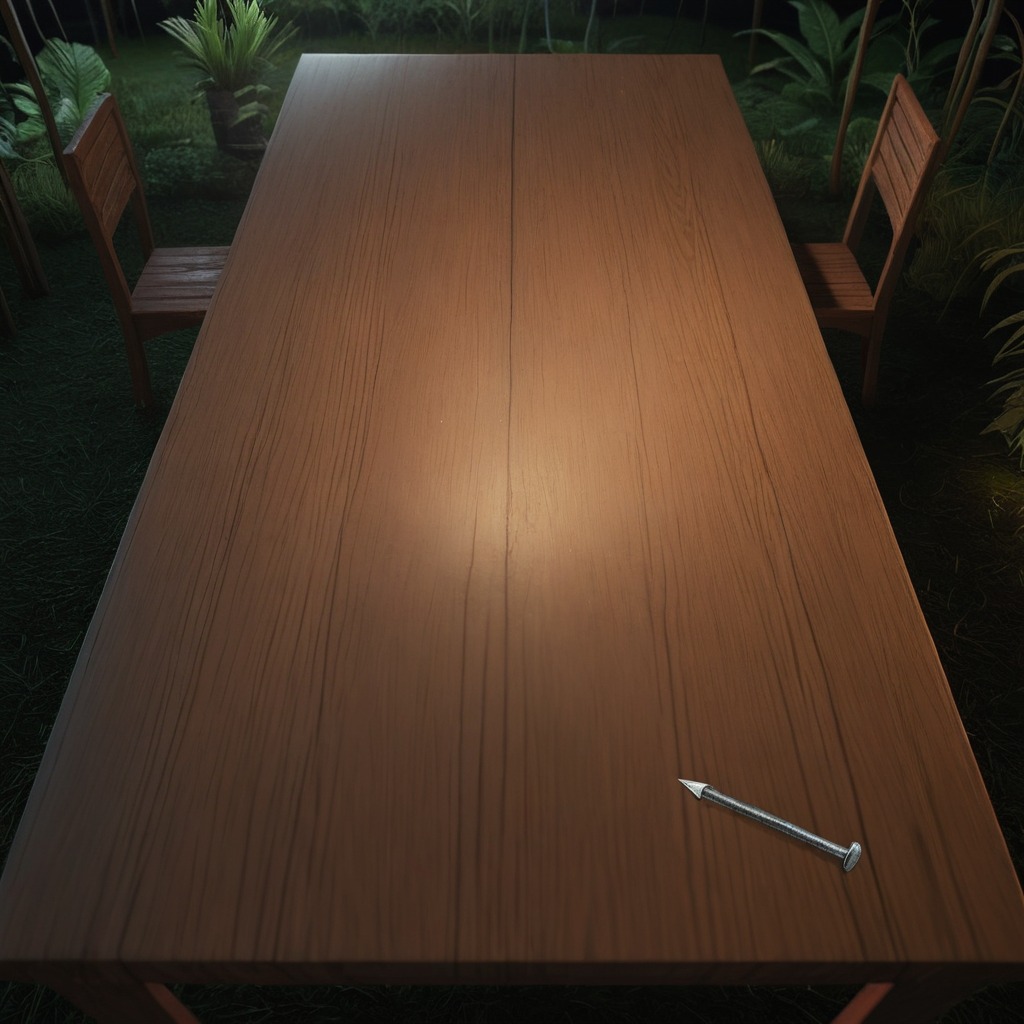
A nail is lying on a wooden table inside a jungle field workshop tent at night.